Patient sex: F
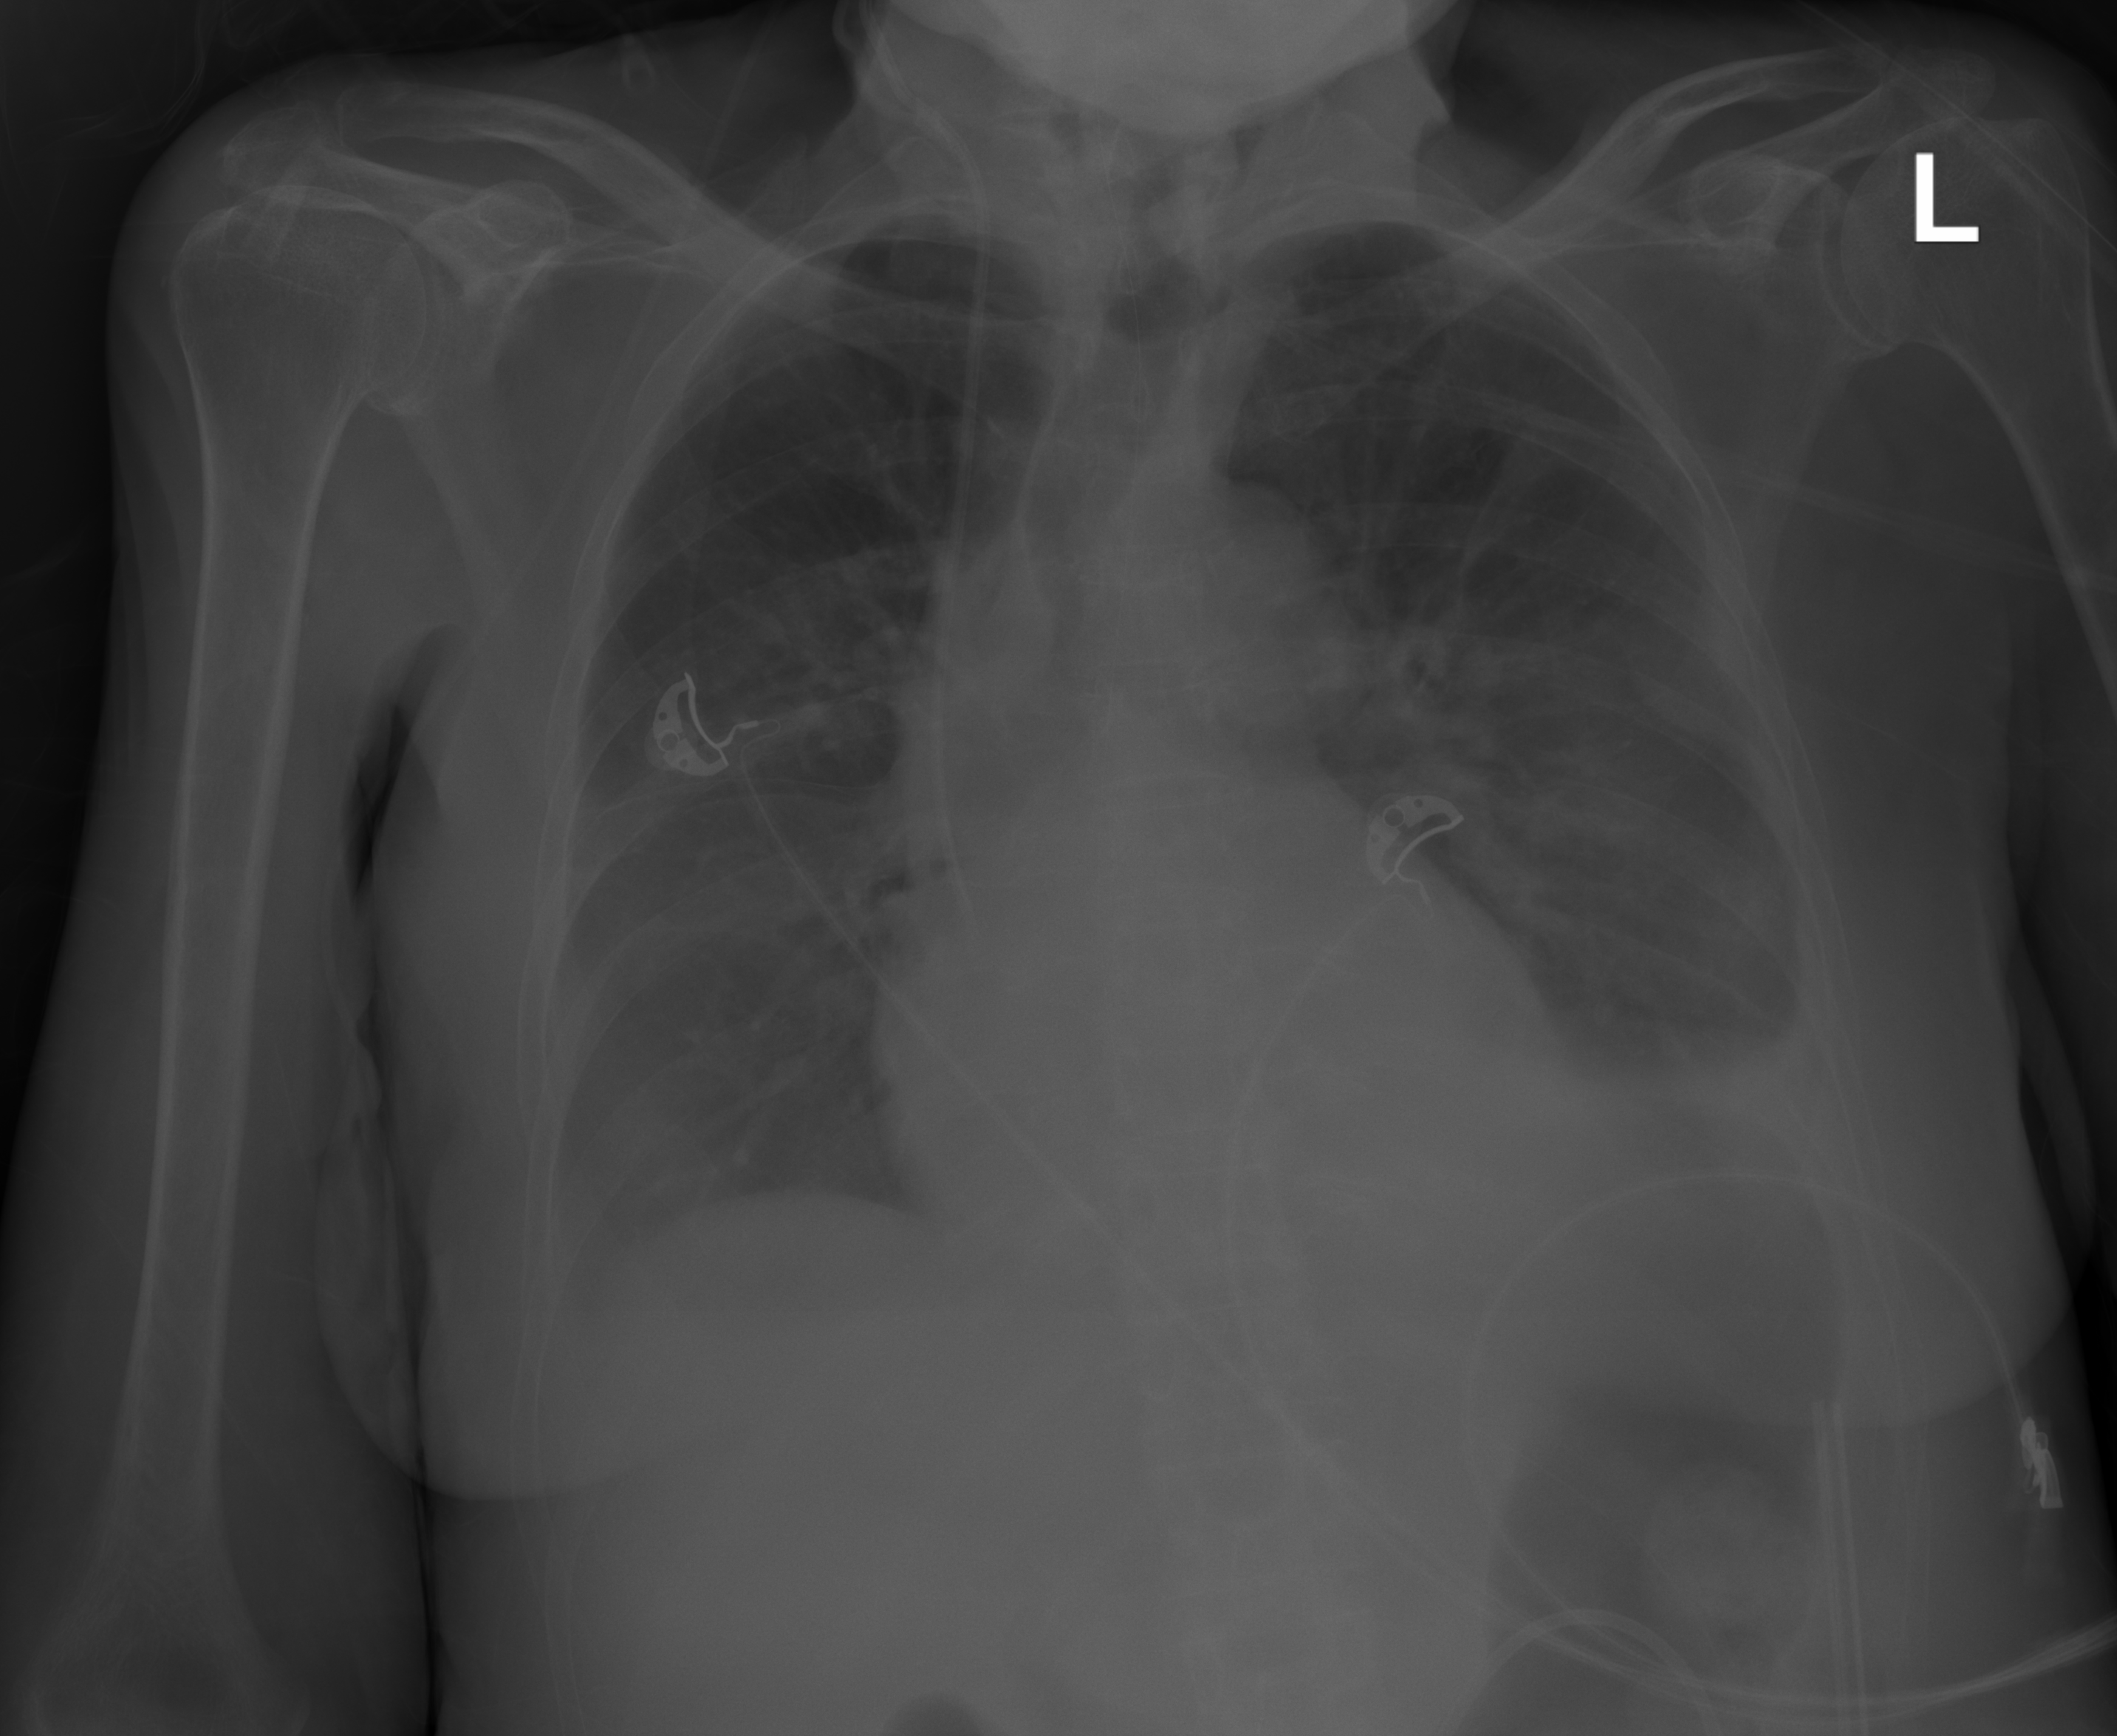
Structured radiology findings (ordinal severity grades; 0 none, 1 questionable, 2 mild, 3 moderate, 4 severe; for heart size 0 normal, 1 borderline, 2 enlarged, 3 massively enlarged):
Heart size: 1
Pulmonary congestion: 2
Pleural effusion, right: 2
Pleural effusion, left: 2
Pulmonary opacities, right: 1
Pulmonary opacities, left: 1
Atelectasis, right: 2
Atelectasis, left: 2